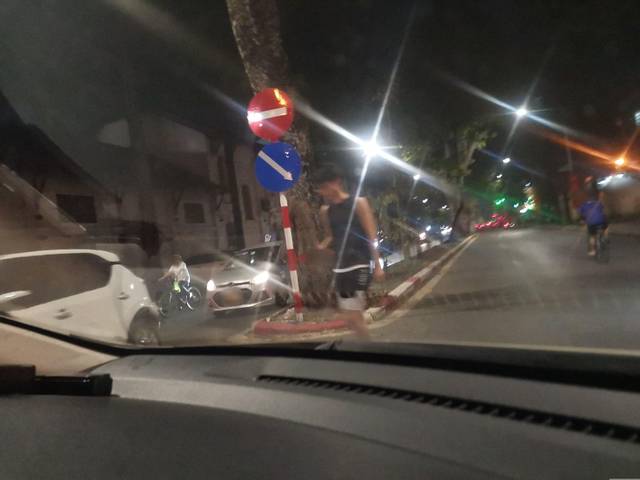
Region: Vietnam
Coordinates: 21.031, 105.834